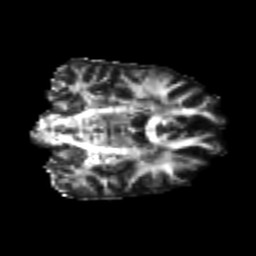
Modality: FA
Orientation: coronal
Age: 24
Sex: male
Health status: healthy
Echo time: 0.074 s